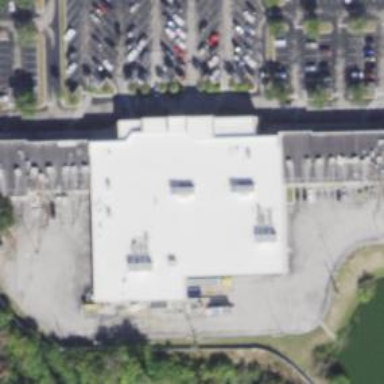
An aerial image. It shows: Supermarket.